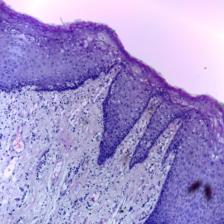
Diagnosis: OSCC